Interaction volume radius: 5 \u00c5
Interaction volume height: 10 \u00c5
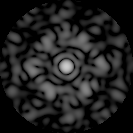
Disorder parameter: 0.6054